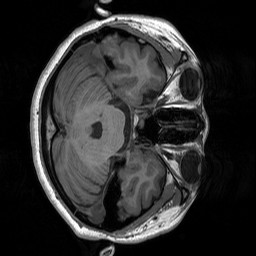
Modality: T1w
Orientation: axial
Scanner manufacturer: siemens
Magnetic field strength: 3 T
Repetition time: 1.76 s
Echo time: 0.0022 s